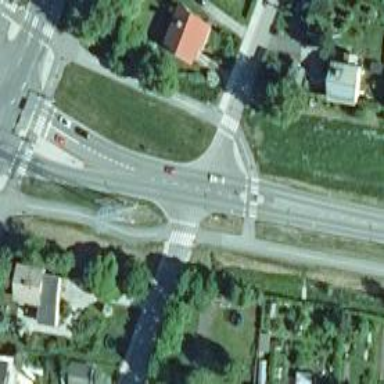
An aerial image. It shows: Marked road crossing.